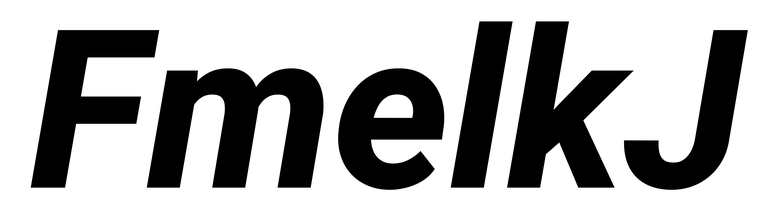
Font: Roboto-Italic_ExtraBold_Italic